Question: I have two vectors of the same size. The first one can have any different numbers with any order, the second one is decreasing (but can have the same elements) and consists of only positive integers. For example:
'''
a = [7 8 13 6];
b = [5 2 2 1];
'''
I would like to plot them in the following way: on the x axis I have points from a vector and on the y axis I have the sum of elements from vector b before this points divided by the sum(b). Therefore I will have points:
'''
(7; 0.5) - 0.5 = 5/(5+2+2+1)
(8; 0.7) - 0.7 = (5+2)/(5+2+2+1)
(13; 0.9) ...
(6; 1) ...
'''
I assume that this explanation might not help, so I included the image
Because this looks to me as a cumulative distribution function, I tried to find luck with <URL> but with no success.
I have another option is to draw the image by plotting each line segment separately, but I hope that there is a better way of doing this.
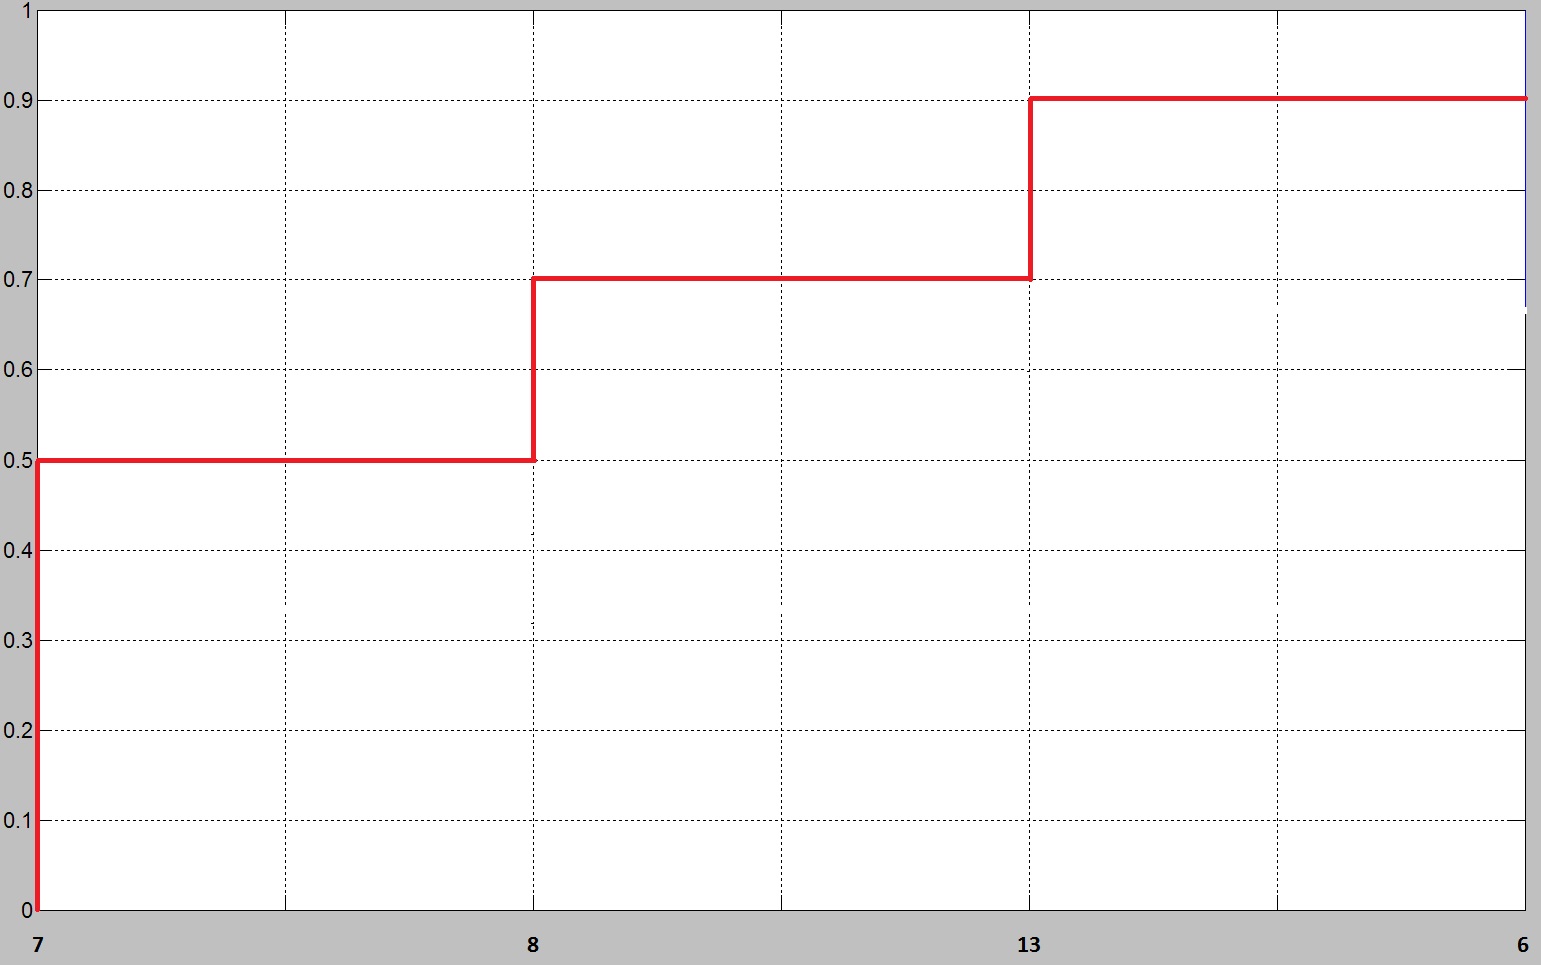
Answer: I find the values on the 'x' axis a little confusing. Leaving that aside for the moment, I think this does what you want:
'''
b = [5 2 2 1];
stairs(cumsum(b)/sum(b));
set(gca,'Ylim',[0 1])
'''
And if you really need those values on the 'x' axis, simply rename the ticks of that axis:
'''
a = [7 8 13 6];
set(gca,'xtick',1:length(b),'xticklabel',a)
'''
Also 'grid on' will add grid to the plot